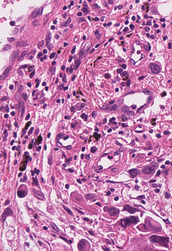
Tumor epithelial tissue: yes
Tumor-associated stroma tissue: yes
Normal tissue: no